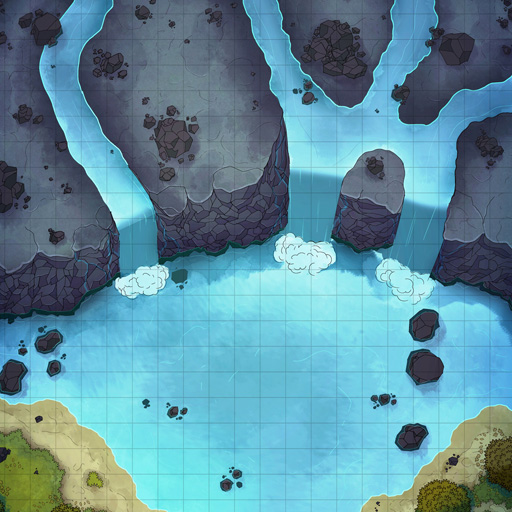
A D&D Grid Map large lake with waterfalls from north rivers (Waterfalls Map)